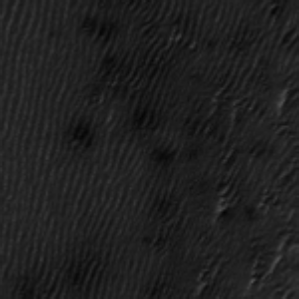
Label: frost